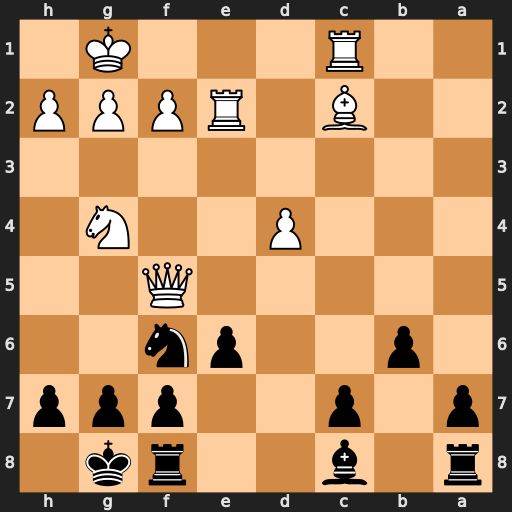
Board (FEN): r1b2rk1/p1p2ppp/1p2pn2/5Q2/3P2N1/8/2B1RPPP/2R3K1
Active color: b
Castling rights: -
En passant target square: -
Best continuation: exf5 Nxf6+ gxf6